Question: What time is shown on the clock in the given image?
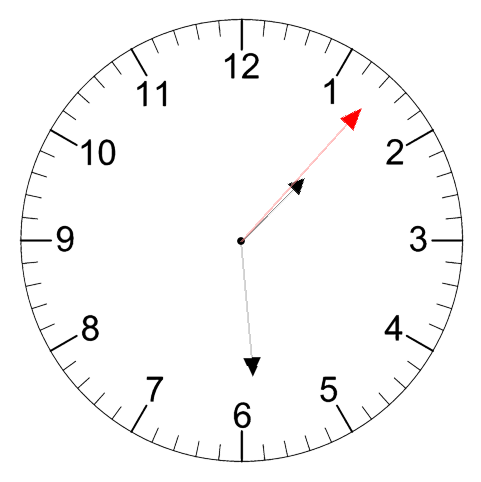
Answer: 01:29:07